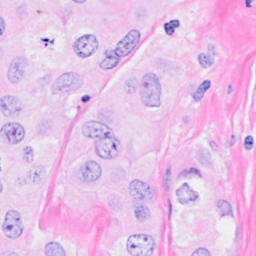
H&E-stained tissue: Breast